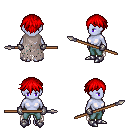
a pixel art fantasy rpg character, female body template, dark elf, purple skin, gray tattered cape, teal pants, red short bangs hairstyle, metal gloves, metal boots, spear, four views (front, back, left, right), 2x2 character sprite sheet, small pixel art, hard edges, no anti-aliasing